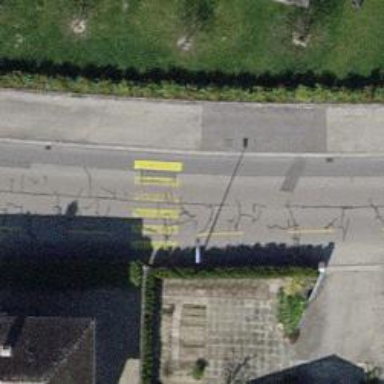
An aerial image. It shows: Marked road crossing with visible markings.